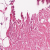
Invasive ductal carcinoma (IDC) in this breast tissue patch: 0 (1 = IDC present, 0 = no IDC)